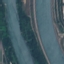
Land use / land cover: River